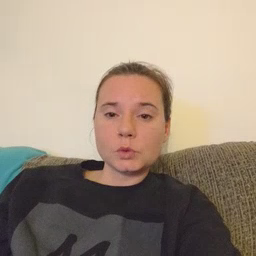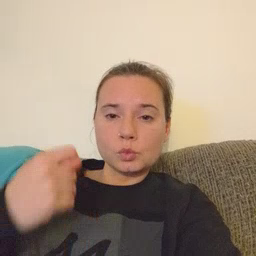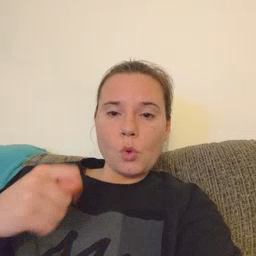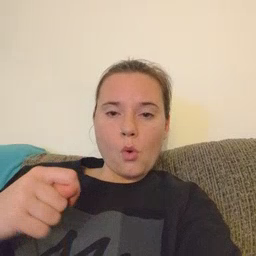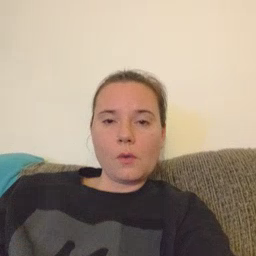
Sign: toy